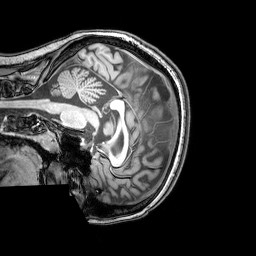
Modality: T1w
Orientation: sagittal
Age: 25
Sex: female
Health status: healthy
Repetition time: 0.081 s
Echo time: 0.037 s